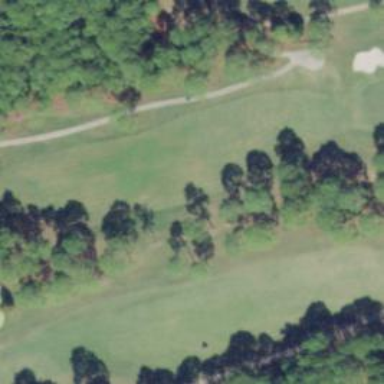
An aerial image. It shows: View of golf hole.